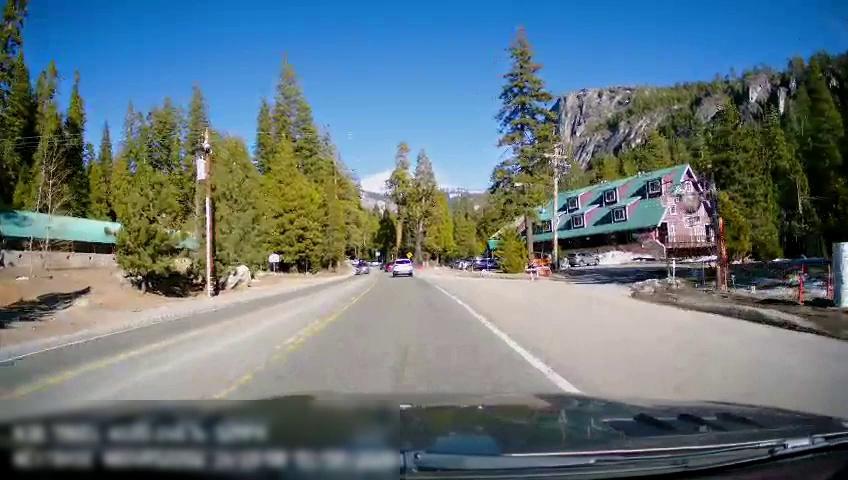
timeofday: Day
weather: Sunny
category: Drivable Space
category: Vehicles | Car
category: Vehicles | SUV
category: Vehicles | SUV
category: Lanes | Opposite Lane
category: Lanes | Opposite Lane
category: Lanes | Current Lane
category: Lanes | Current Lane